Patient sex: F
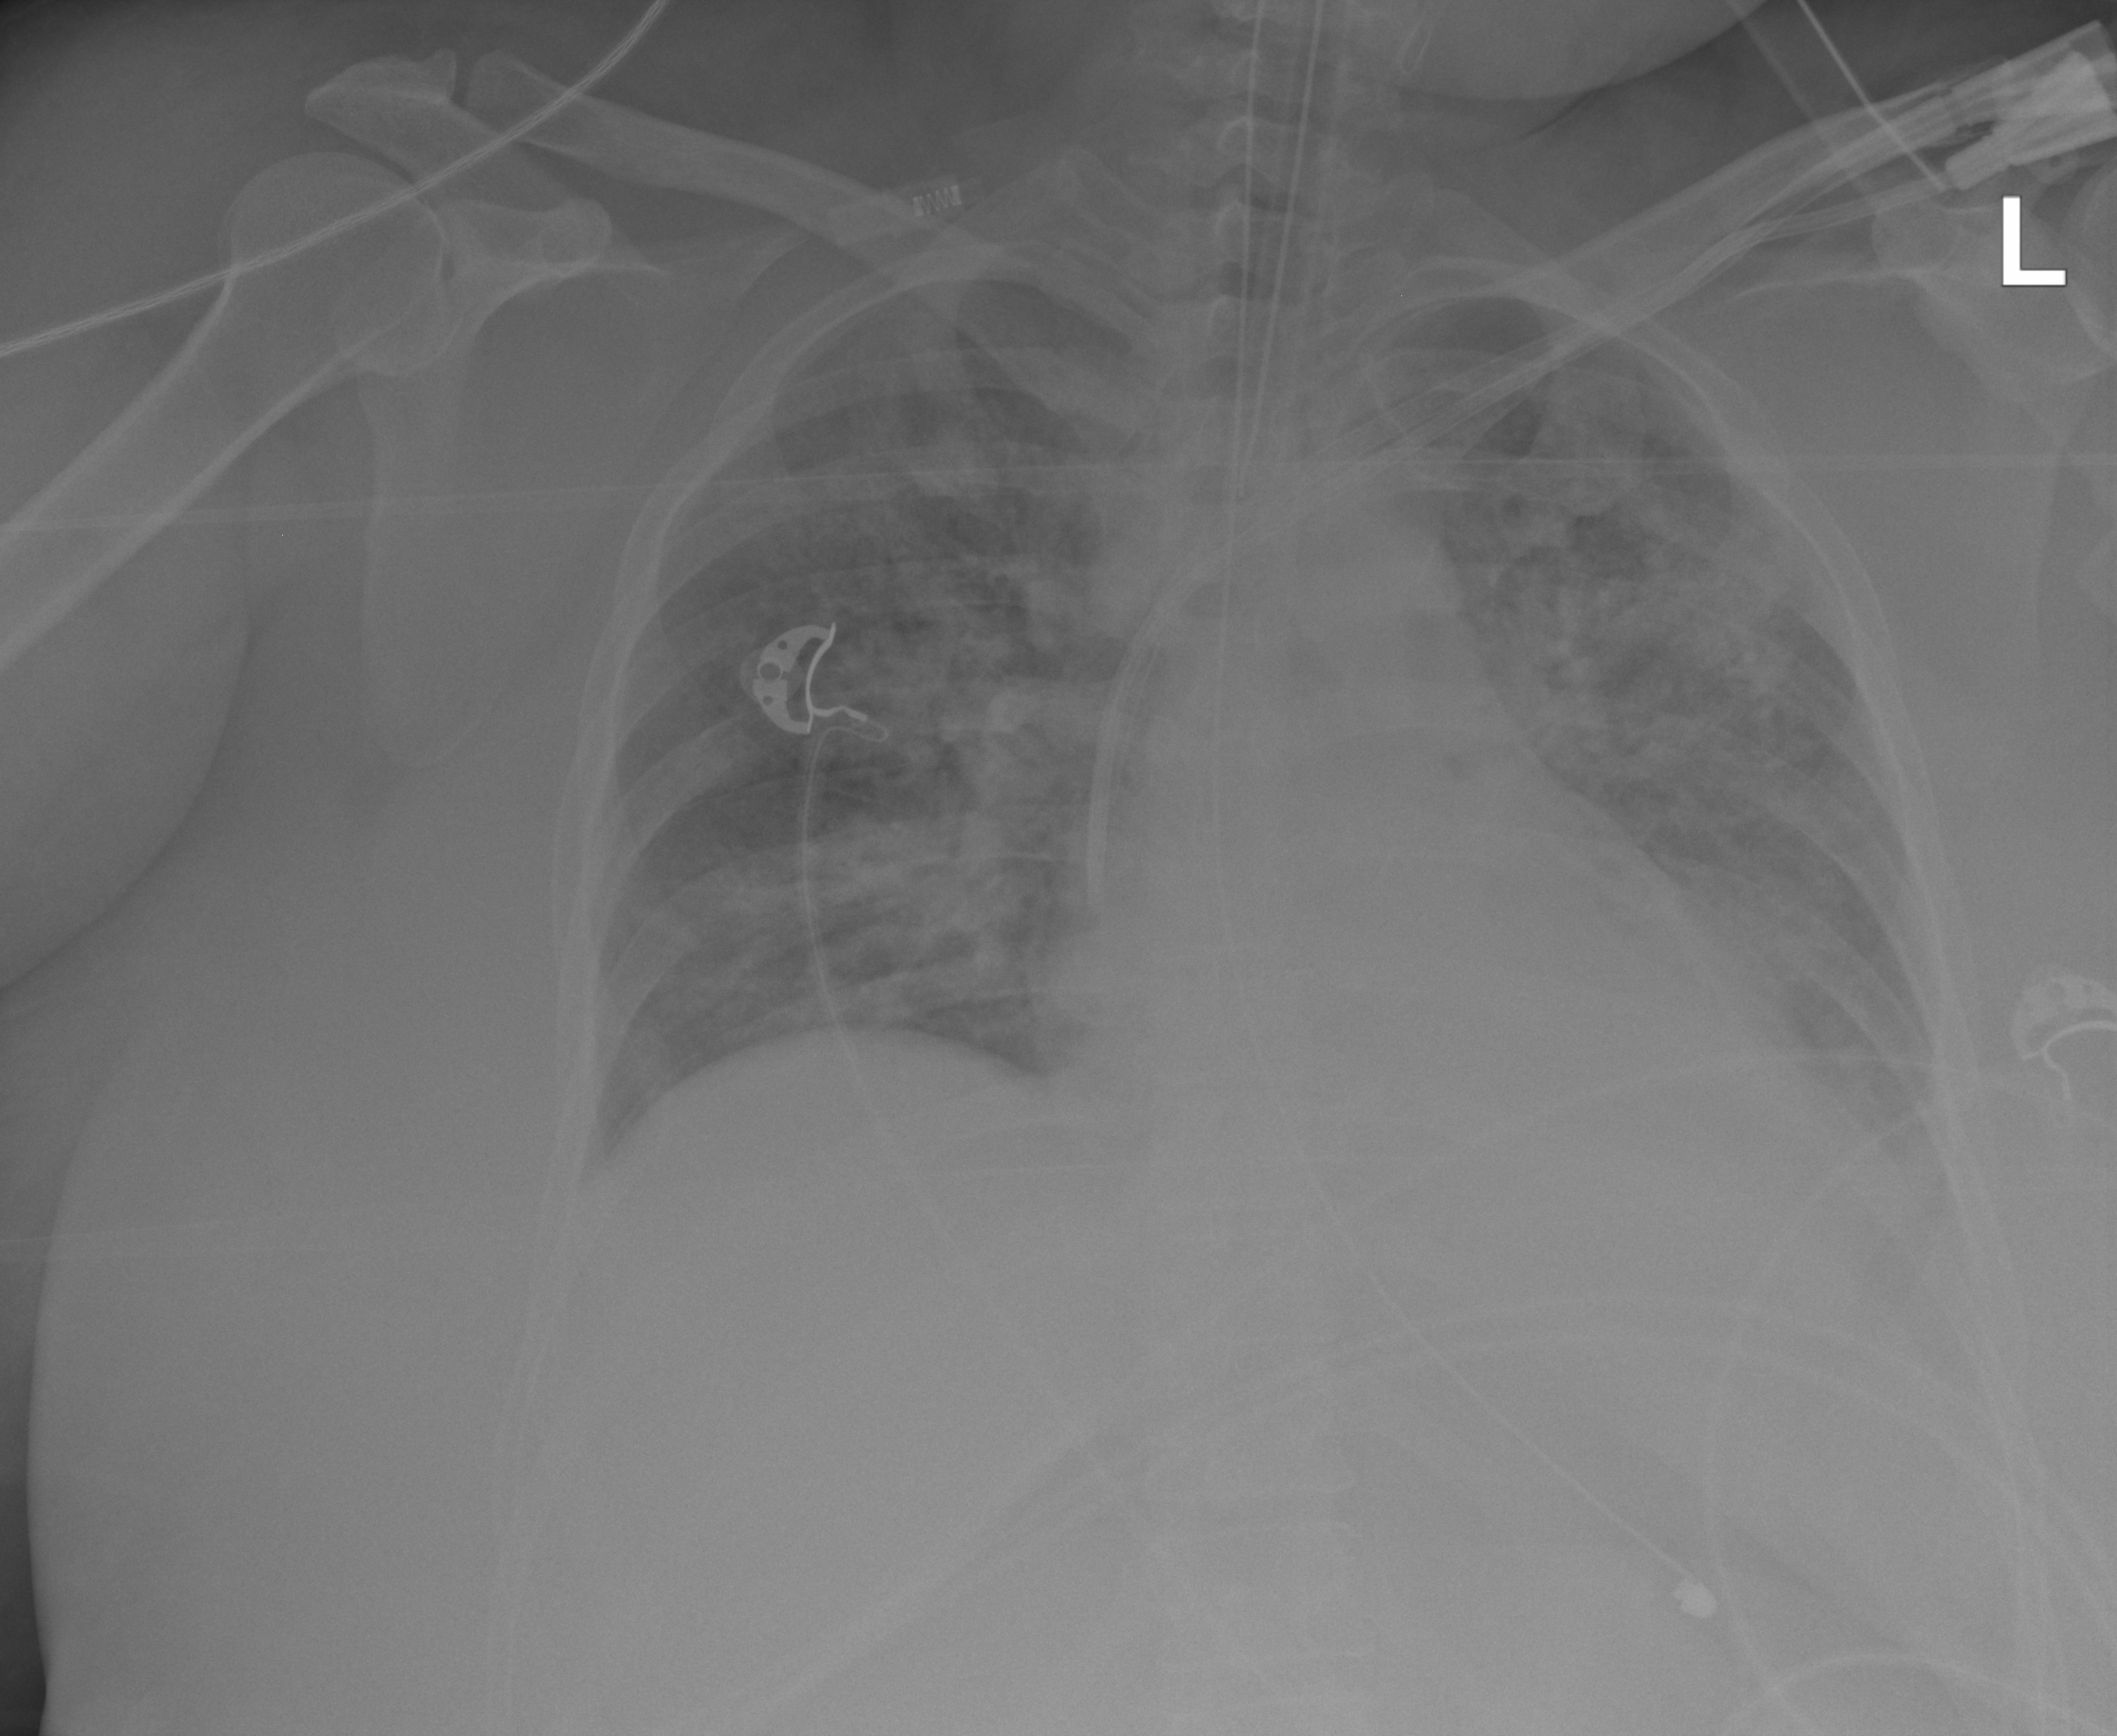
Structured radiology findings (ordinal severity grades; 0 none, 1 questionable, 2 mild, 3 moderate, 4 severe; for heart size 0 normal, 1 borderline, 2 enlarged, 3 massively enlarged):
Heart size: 1
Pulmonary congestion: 2
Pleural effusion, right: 0
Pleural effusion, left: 2
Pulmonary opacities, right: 3
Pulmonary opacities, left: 3
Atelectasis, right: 2
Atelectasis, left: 2